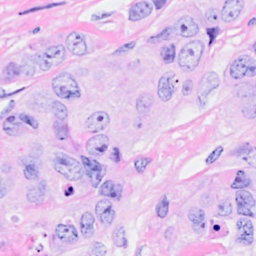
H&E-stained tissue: Breast